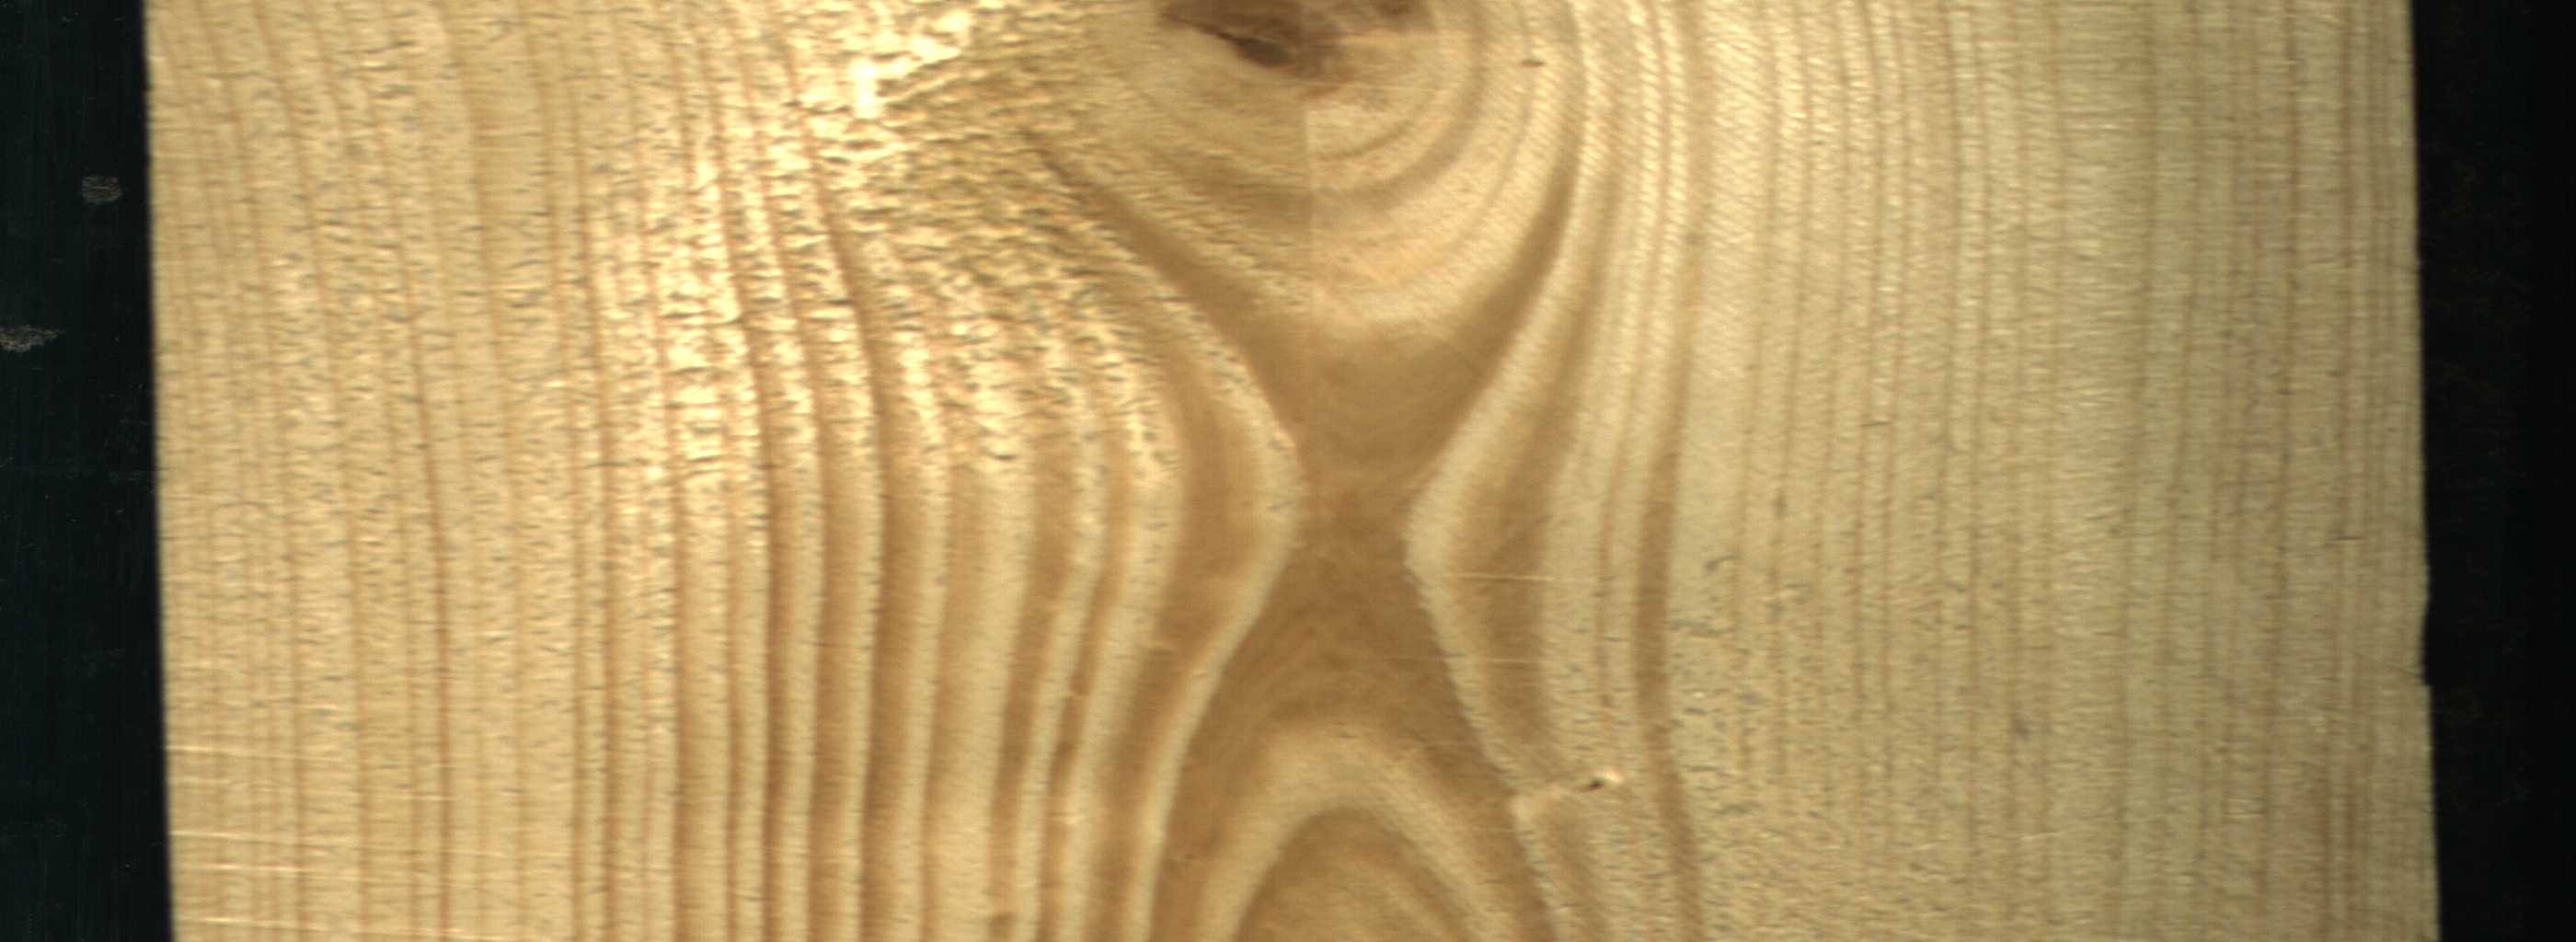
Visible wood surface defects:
Live_Knot
Live_Knot
Live_Knot
Live_Knot
Live_Knot
Live_Knot